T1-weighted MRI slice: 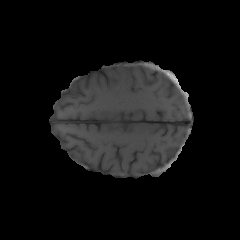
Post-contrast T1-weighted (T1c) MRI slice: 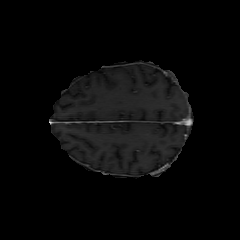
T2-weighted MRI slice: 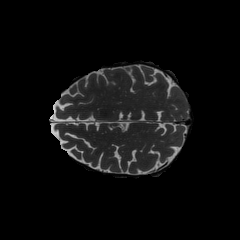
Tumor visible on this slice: no